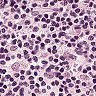
Metastatic tissue present: no